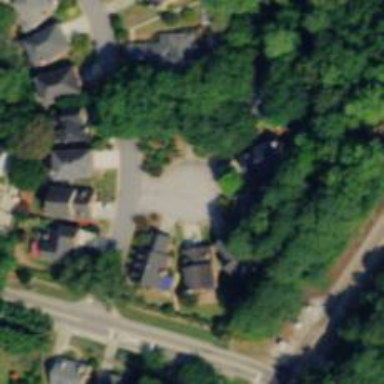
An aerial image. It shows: Residential road.